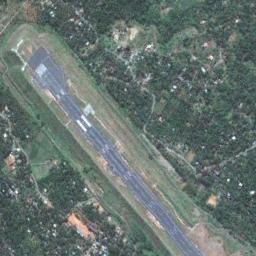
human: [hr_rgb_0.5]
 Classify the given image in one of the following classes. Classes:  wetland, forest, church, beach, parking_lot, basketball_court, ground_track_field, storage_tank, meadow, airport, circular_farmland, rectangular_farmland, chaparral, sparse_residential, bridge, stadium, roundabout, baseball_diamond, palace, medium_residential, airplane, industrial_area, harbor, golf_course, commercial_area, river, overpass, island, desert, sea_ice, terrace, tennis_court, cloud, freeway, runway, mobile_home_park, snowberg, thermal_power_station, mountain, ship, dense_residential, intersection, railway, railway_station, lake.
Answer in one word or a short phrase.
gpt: runway